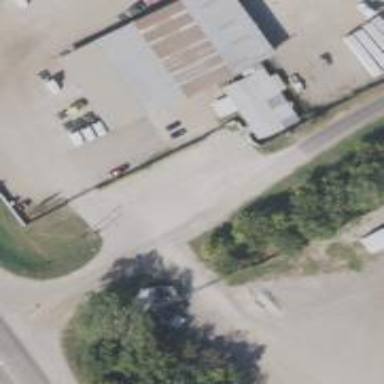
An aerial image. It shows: Warehouse.